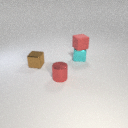
small brown metal cube in front of small cyan metal cube